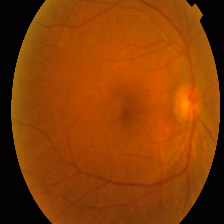
Diabetic retinopathy grade: Proliferative DR